Field crop: maize
Growth stage: 1
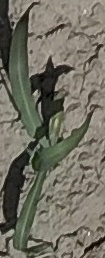
Species: sorghum